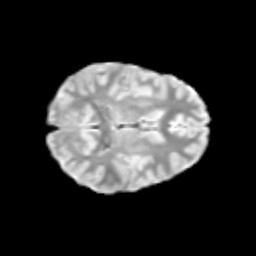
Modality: T2w
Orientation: axial
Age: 9
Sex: female
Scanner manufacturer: siemens
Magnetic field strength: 3 T
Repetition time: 3.8 s
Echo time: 0.07 s